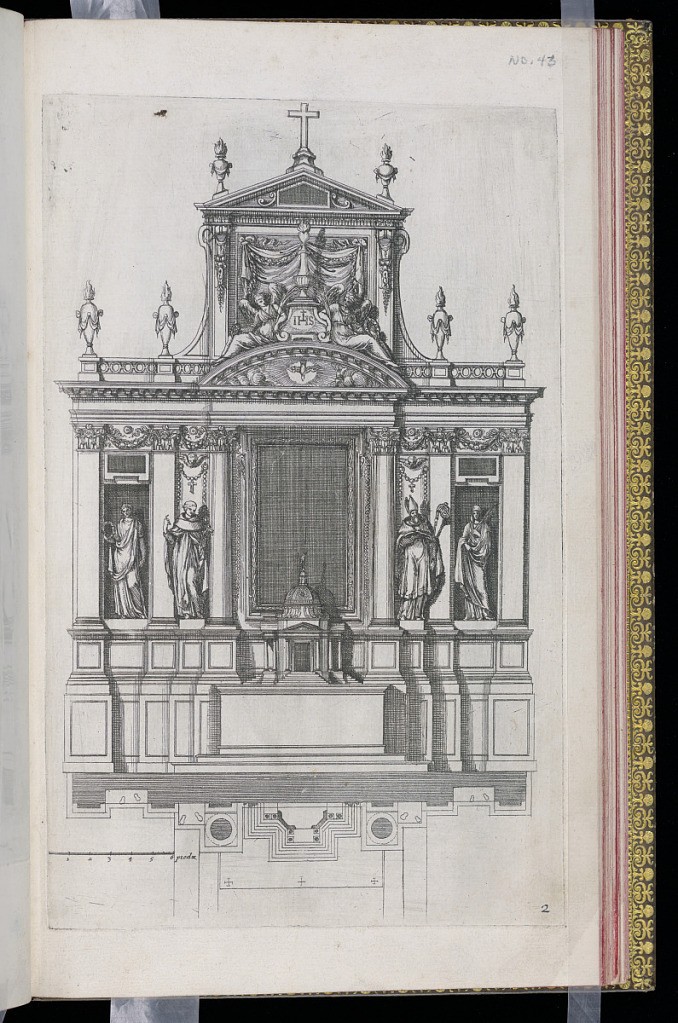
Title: Altar Design
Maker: D. Antoine Pierretz, French, active 1647
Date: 1647-55
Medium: Etching on laid paper
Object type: Print
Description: Design for an ecclesiastical (church) altar decorated with classical motifs featuring sculpted saints in niches, pilasters, a pediment, balustrade, finials in the form of a cross and flaming vases, cartouches, sculpted female figures a top the pediment, draped textiles, brackets, c-scrolls, festoons of leaves, masks (mascarons). A plan view of the altar is included below along with a scale. The plate is numbered.